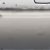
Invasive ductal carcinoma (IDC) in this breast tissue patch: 0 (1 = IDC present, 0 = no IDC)